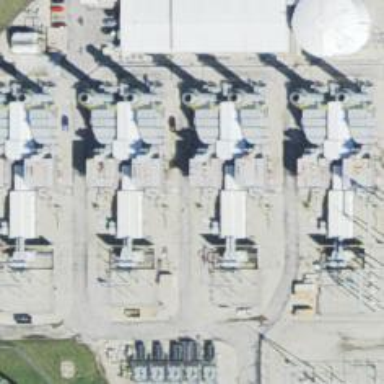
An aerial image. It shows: Gas turbine generator is in use.